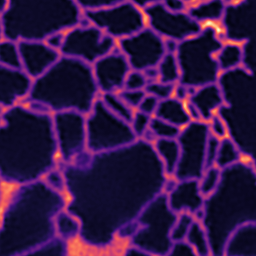
Label: Super-resolution ER image